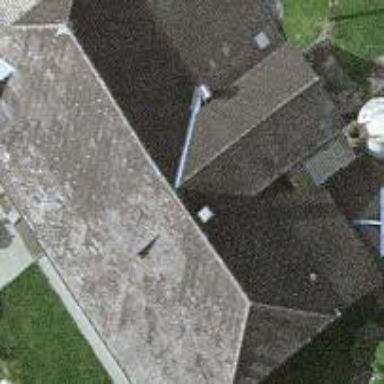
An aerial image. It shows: Farm building.